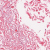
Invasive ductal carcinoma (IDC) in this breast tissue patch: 0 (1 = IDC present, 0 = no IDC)